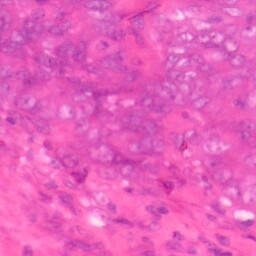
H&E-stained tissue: Colon